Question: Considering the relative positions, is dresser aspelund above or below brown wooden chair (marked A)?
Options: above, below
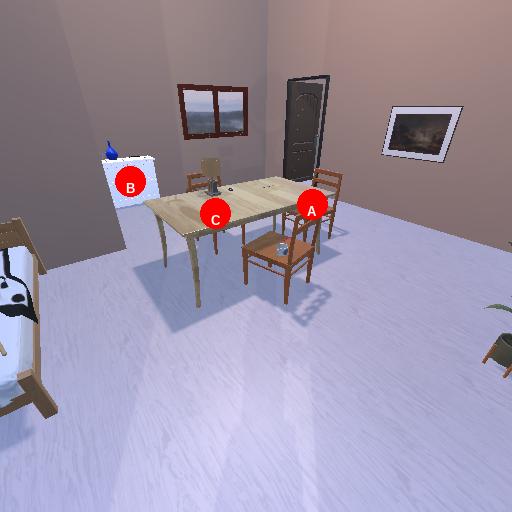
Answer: above